Field crop: maize
Growth stage: 2
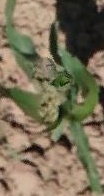
Species: maize